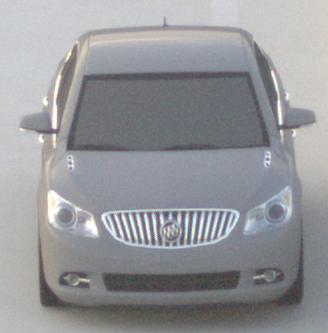
Make: Buick
Model: LaCrosse
Detailed model: Gen. 2
Model produced from: 2009
Model produced until: 2016
Doors: 4
Color: gray
Road condition: dry road
Daytime: sunrise or sunset
Contrast: low contrast